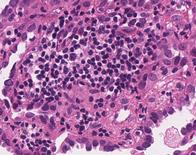
Tumor epithelial tissue: yes
Tumor-associated stroma tissue: yes
Normal tissue: no